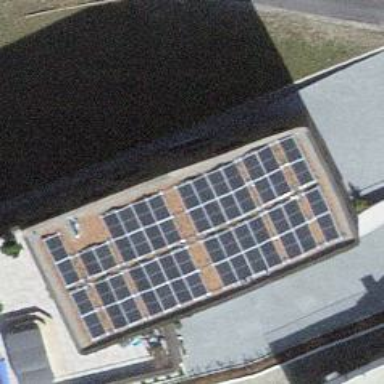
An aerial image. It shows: Solar power generator using photovoltaic panels.